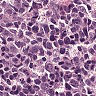
Metastatic tissue present: no